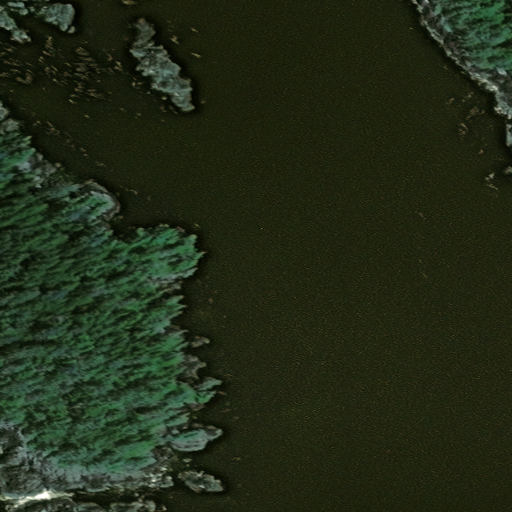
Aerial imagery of island in Alaska named Toza Island containing only unknown